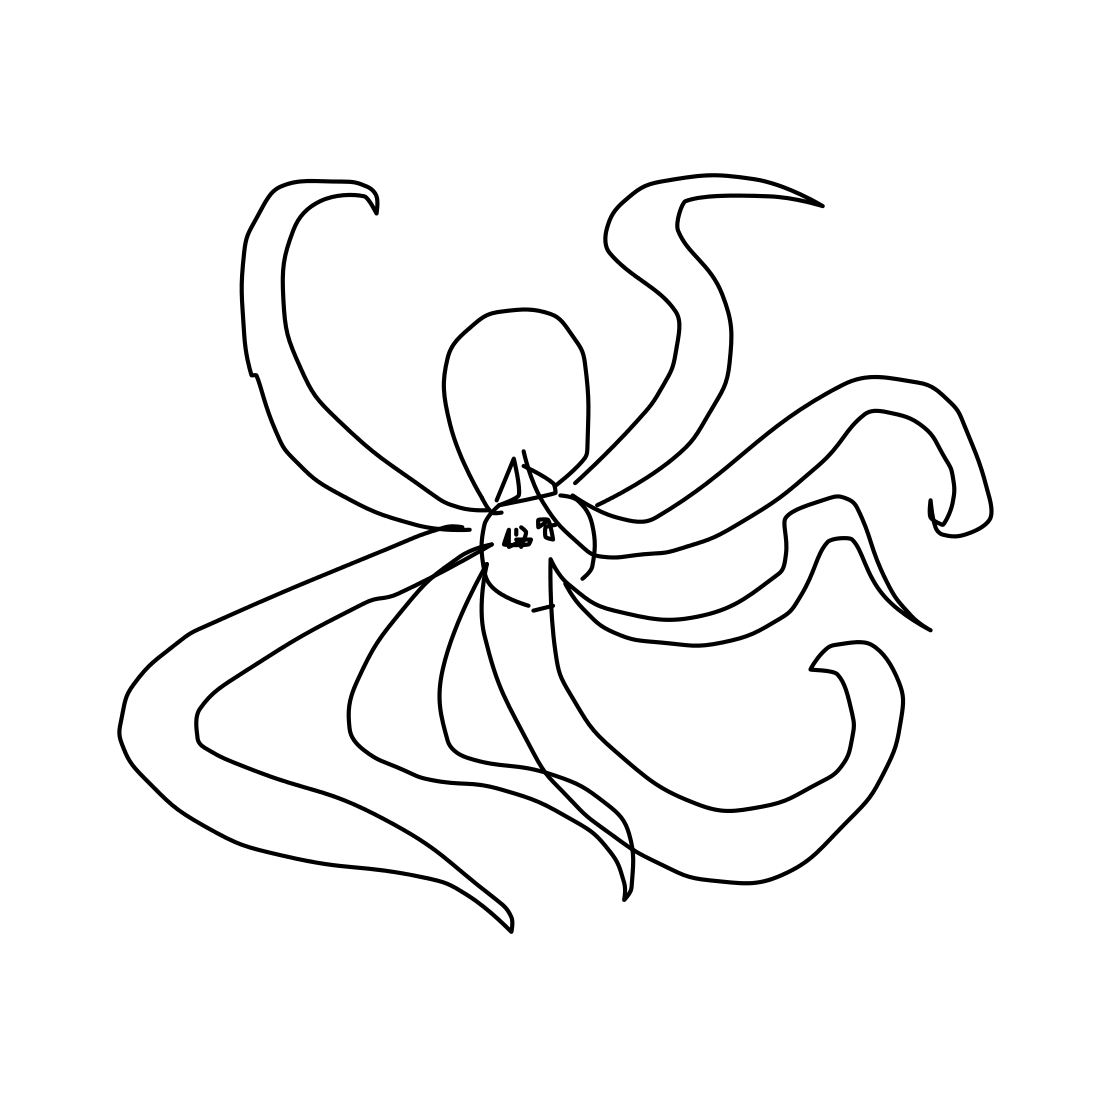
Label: octopus